Question: Is it possible to have multiple backend user group access lists in Typo3? For instance, I would like to have an access list at the root level (which seems to be the normal case),

and another one further down in the page tree. The title in the backend would then look something like:
Is this possible?
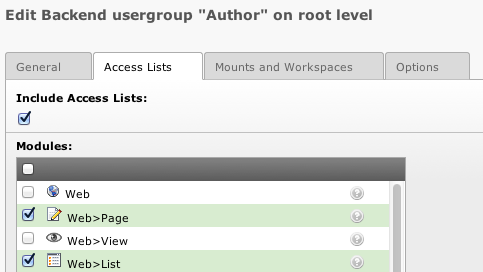
Answer: Access list are assigned to groups. So this is not possible with a stock TYPO3. However you might want to try the extension <URL>.